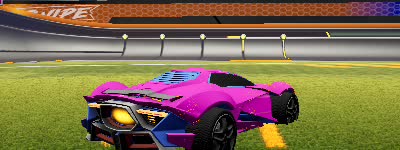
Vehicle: werewolf